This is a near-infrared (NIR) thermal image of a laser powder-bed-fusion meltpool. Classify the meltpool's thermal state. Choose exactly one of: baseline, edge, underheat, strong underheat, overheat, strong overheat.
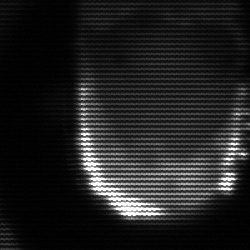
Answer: baseline